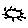
Label: sun